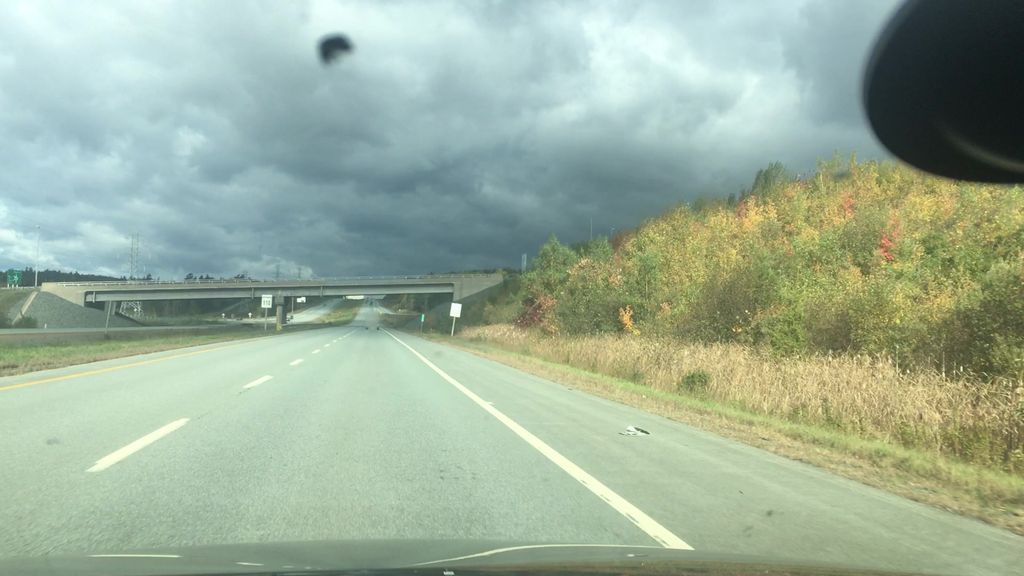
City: halifax